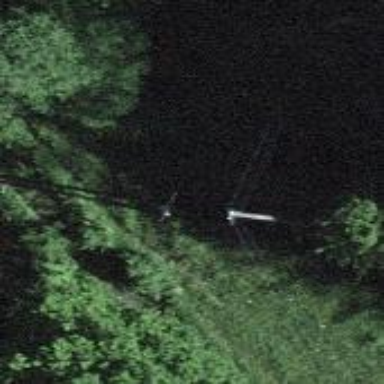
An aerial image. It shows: Minor power line.